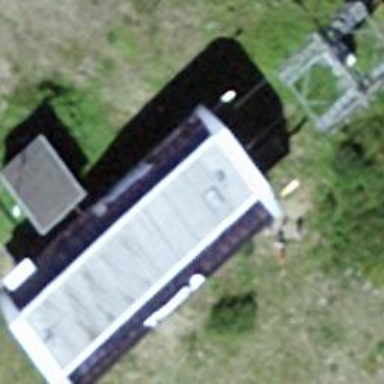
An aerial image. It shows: Aerialway station.